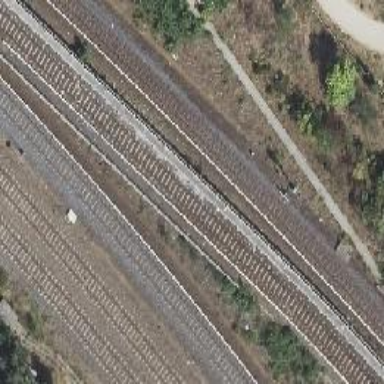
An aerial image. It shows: Yard used for service activities. There is electrified light rail track in the area.